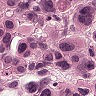
Metastatic tissue present: yes